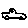
Label: car